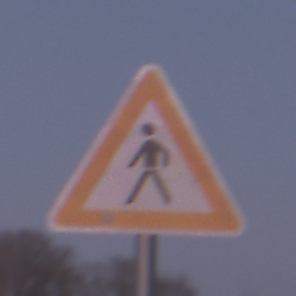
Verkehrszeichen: FussgaengerRechts
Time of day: SunriseSunset
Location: Outdoor (Nature)
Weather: Clear
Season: NotSpecified
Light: Natural